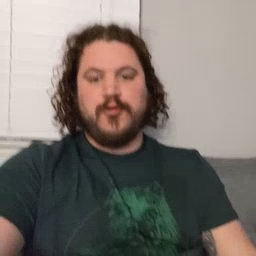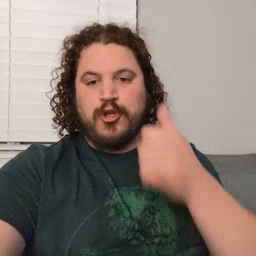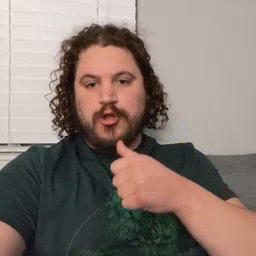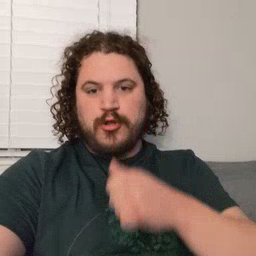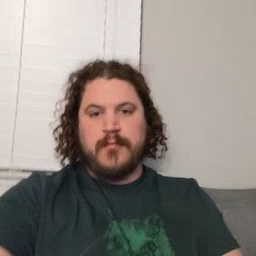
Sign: girl